Question:
In my 'adb shell', in the databases, when I enter:
'''
select * from Book
'''
Becomes this.
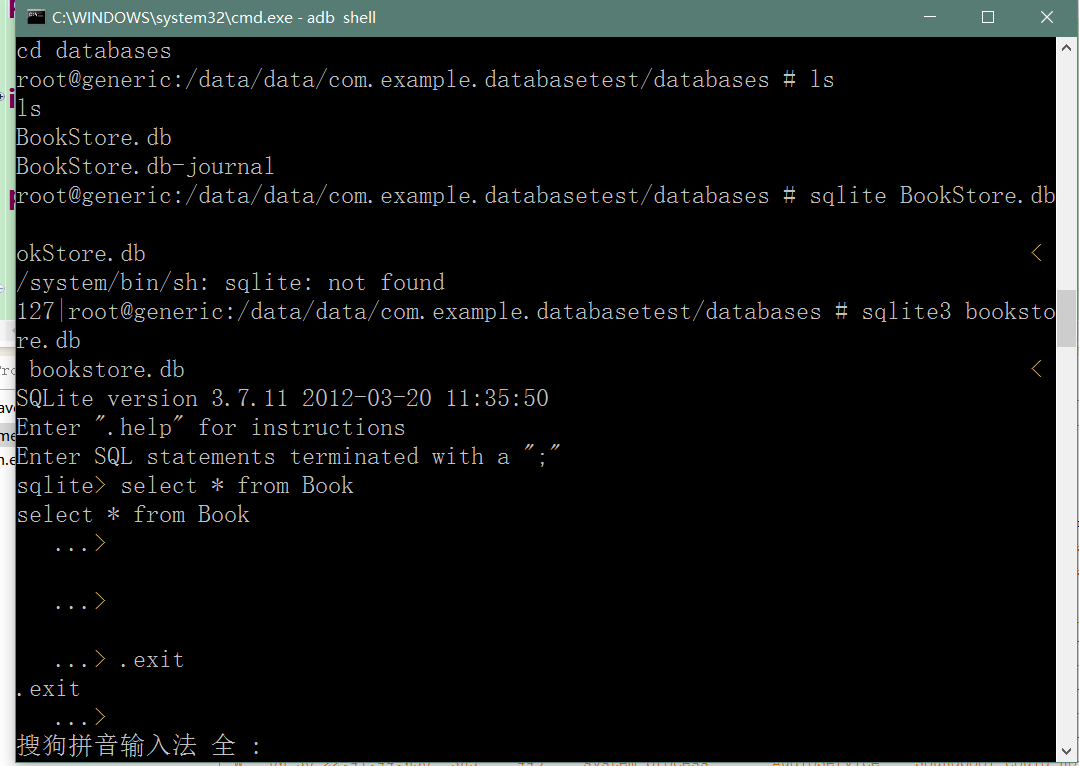
Answer: you not selected the database. Use the command -> CD your_db_name to select your database then Use,
SELECT * FROM book;
A query normally consists of an SQL statement followed by a semicolon. (There are some exceptions where a semicolon may be omitted. QUIT, mentioned earlier, is one of them. We'll get to others later.)
<URL>